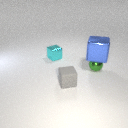
small gray rubber cube to the right of small cyan metal cube